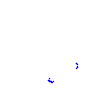
Particle: kaon